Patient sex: F
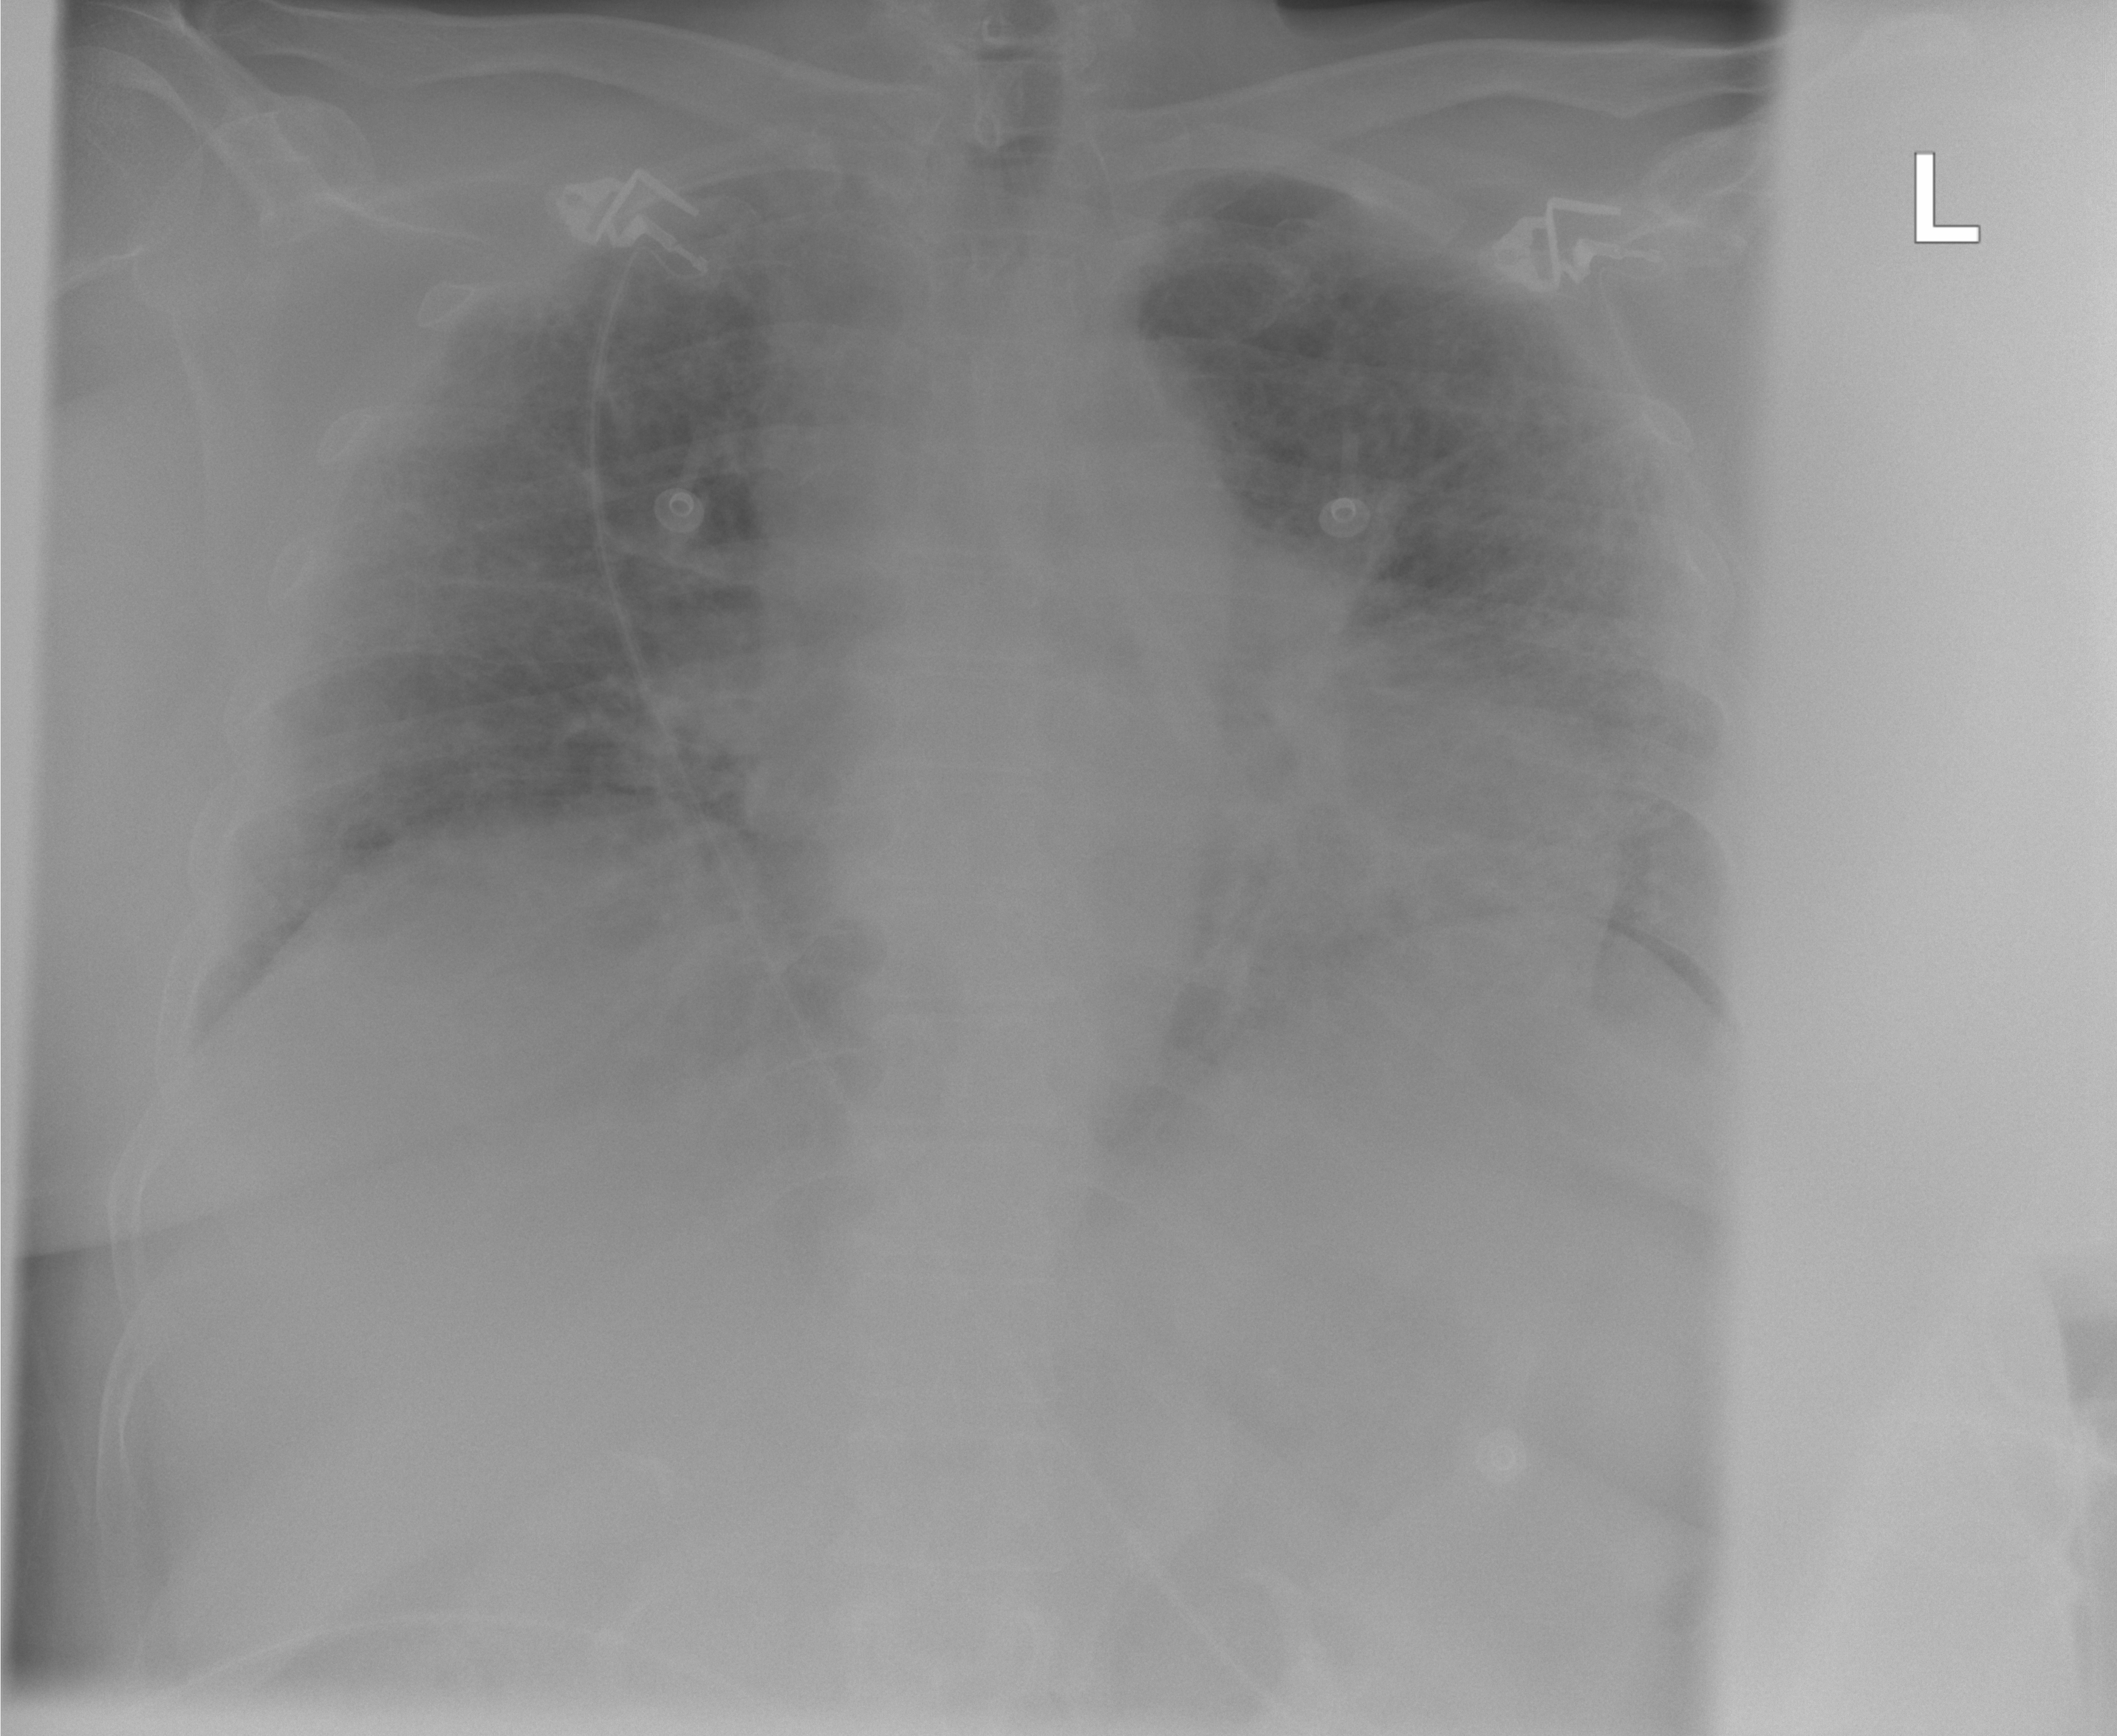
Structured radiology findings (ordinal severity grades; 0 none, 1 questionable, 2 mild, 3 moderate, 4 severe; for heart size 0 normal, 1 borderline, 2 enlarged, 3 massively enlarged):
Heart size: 1
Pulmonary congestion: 2
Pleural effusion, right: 0
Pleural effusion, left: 0
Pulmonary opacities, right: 0
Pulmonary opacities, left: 0
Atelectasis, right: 2
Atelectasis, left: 2